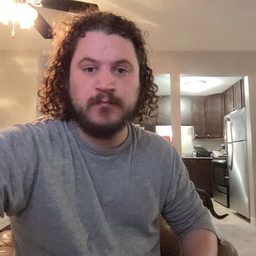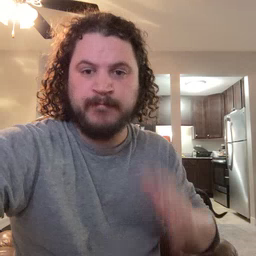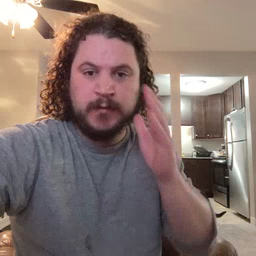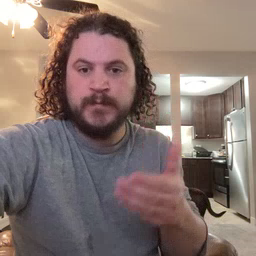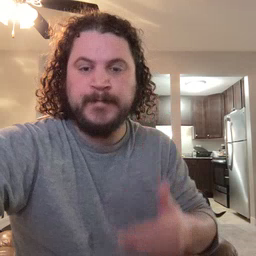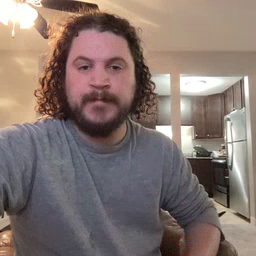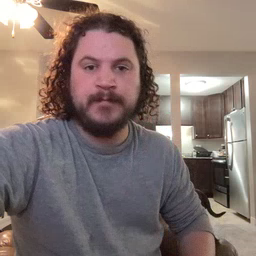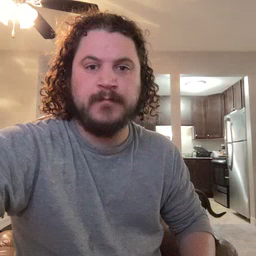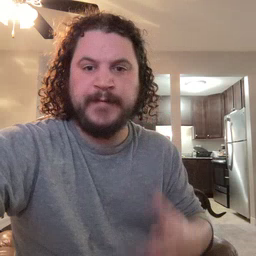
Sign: bedroom